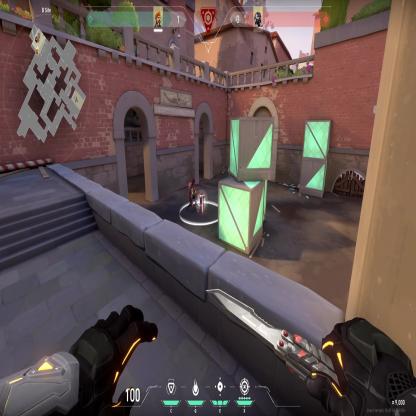
Label: planted spike ; enemy